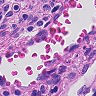
Metastatic tissue present: no